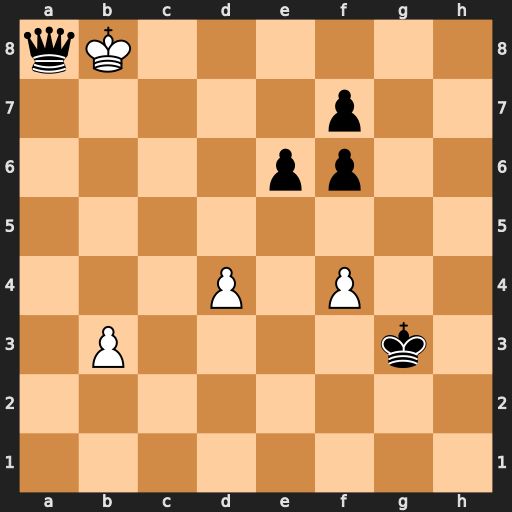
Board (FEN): qK6/5p2/4pp2/8/3P1P2/1P4k1/8/8
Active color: w
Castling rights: -
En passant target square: -
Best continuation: Kxa8 Kxf4 b4 Ke3 b5